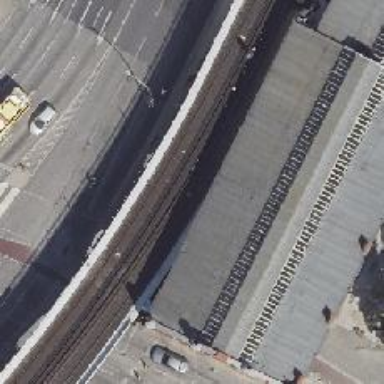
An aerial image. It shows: Rail track with electrification on top.